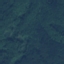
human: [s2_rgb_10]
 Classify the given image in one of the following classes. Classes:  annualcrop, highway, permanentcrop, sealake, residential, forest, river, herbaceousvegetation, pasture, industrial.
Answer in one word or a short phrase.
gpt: Forest